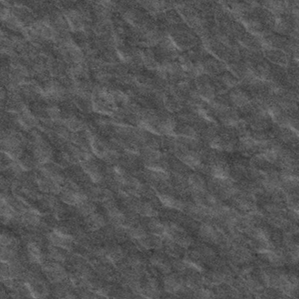
Label: frost